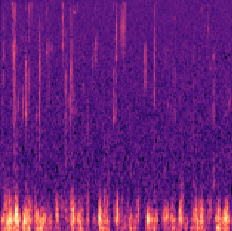
Sound class: Fire crackling